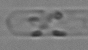
Label: Dactyliosolen_fragilissimus